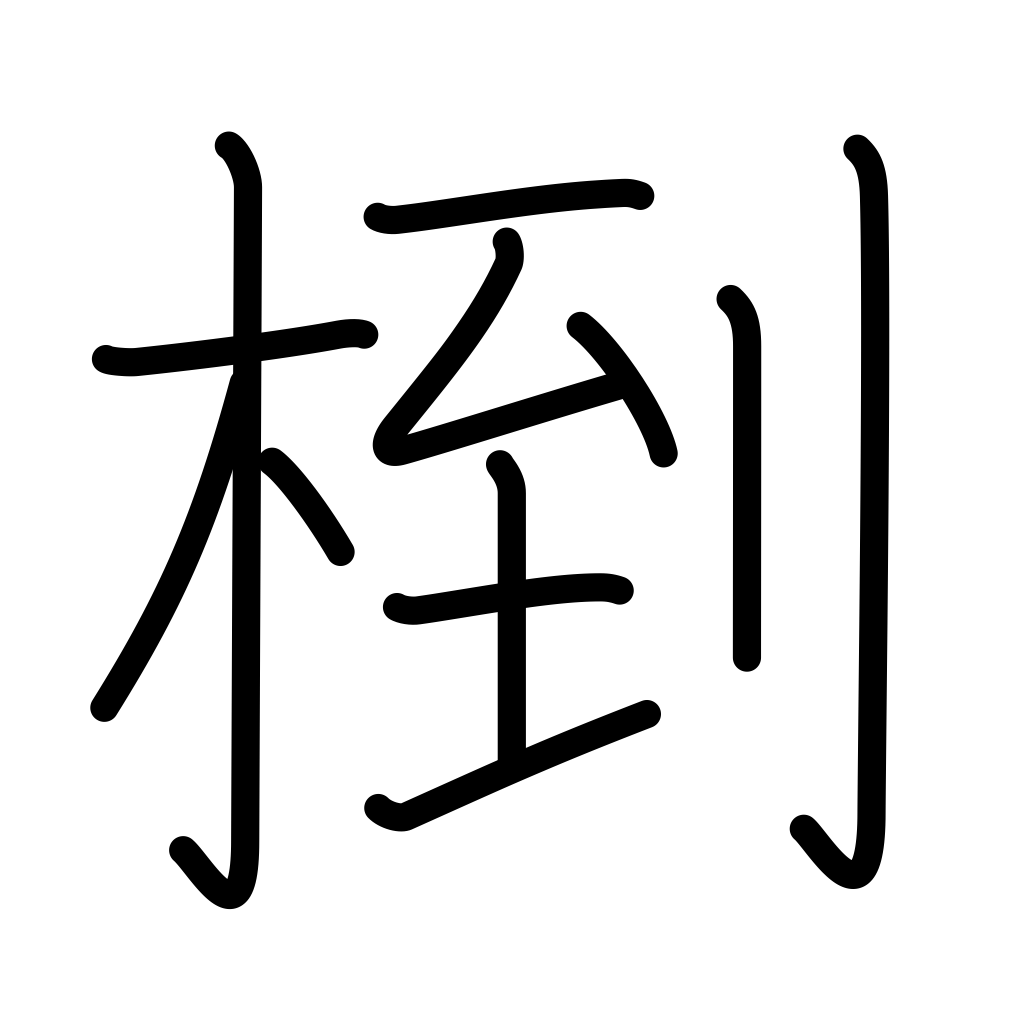
Meaning: type of oak